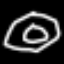
Label: donut